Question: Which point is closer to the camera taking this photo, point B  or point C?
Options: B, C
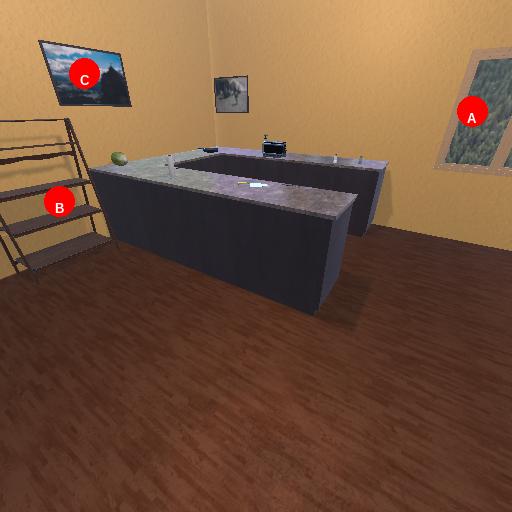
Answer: B